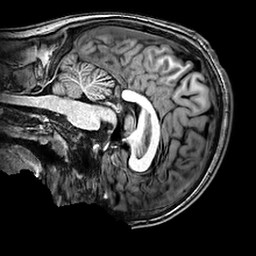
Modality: T1w
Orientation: sagittal
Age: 20
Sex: male